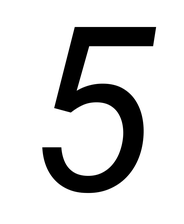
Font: Roboto-Italic_Italic